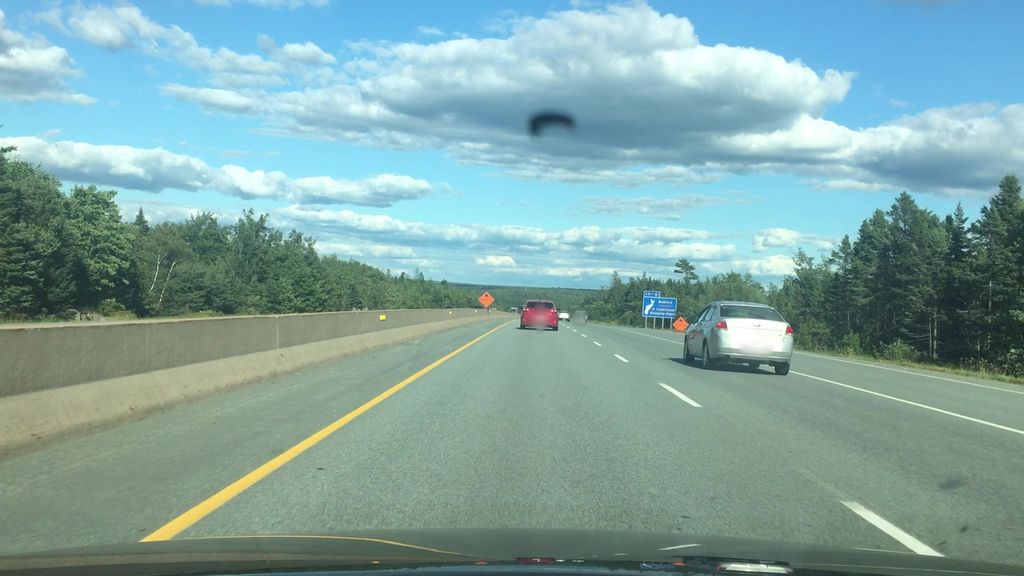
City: halifax